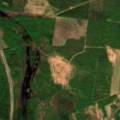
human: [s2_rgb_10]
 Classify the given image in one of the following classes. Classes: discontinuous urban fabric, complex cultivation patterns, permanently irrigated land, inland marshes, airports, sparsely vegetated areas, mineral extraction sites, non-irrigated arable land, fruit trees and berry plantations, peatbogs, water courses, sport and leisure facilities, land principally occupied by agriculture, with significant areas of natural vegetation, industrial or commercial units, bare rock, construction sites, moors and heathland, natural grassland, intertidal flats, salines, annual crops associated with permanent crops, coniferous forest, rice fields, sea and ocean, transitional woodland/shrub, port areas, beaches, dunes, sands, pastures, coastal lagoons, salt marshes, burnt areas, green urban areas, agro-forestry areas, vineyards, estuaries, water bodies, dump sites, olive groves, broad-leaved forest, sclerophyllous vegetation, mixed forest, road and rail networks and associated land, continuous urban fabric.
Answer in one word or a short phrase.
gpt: non-irrigated arable land, broad-leaved forest, mixed forest, transitional woodland/shrub